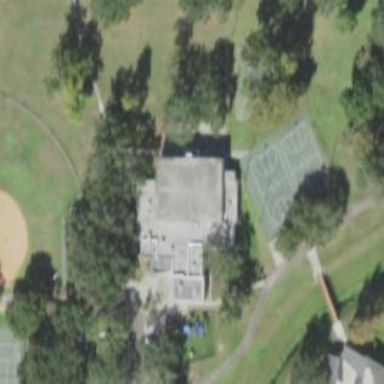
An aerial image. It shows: Community centre building.